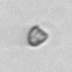
Label: Pyramimonas